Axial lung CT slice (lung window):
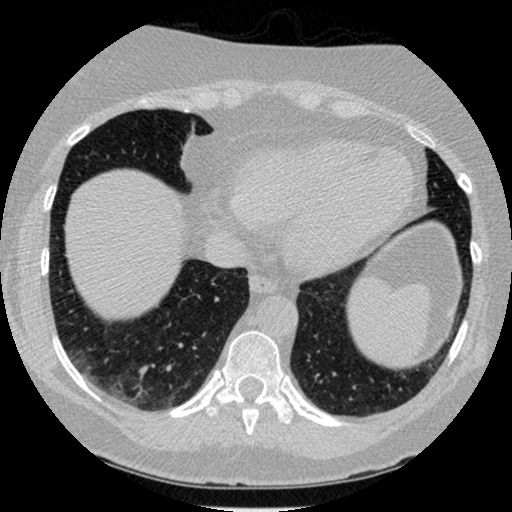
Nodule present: no